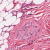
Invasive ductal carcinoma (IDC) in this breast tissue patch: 0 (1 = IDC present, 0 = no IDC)